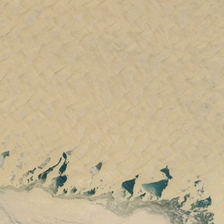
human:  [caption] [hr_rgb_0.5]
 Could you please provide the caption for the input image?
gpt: many ripples are in a piece of yellow desert .

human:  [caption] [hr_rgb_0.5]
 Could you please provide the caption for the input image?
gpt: many ripples are in a piece of yellow desert .

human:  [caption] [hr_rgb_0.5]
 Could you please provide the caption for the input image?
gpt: many ripples are in a piece of yellow desert .

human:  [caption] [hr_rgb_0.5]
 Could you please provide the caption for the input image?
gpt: many ripples are in a piece of yellow desert .

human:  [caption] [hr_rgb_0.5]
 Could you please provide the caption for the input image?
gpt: many ripples are in a piece of yellow desert .